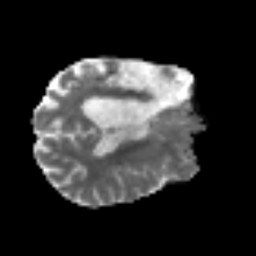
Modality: MD
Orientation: axial
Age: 50
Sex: male
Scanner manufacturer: siemens
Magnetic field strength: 3 T
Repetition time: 6.1 s
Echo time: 0.101 s